Field crop: maize
Growth stage: 2
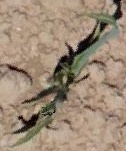
Species: maize